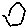
Label: hexagon